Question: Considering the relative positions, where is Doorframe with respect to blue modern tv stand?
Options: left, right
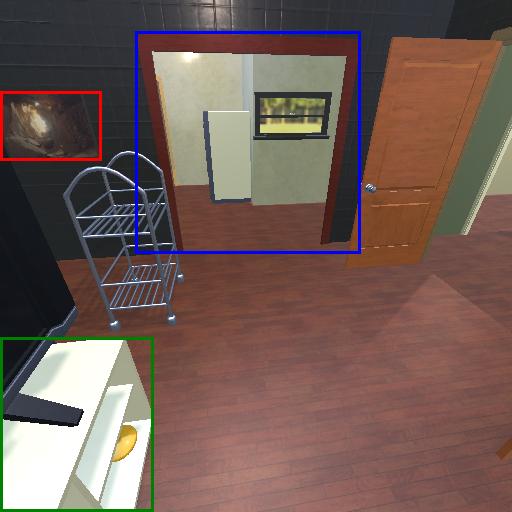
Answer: left